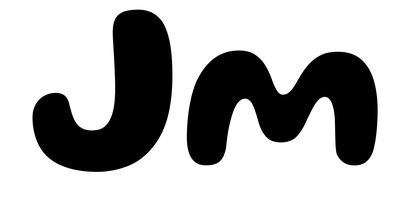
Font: Gluten_SemiBold